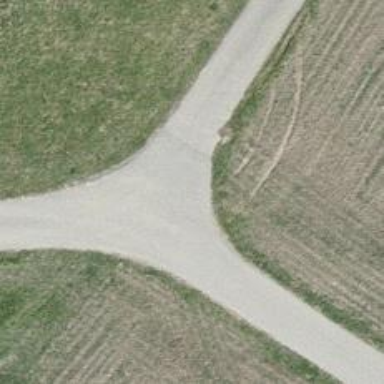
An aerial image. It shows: Unclassified road passing through agricultural land.